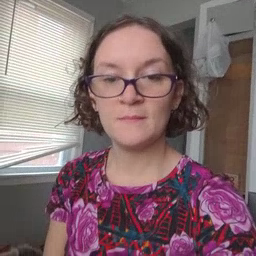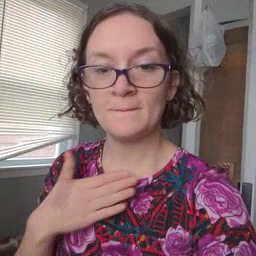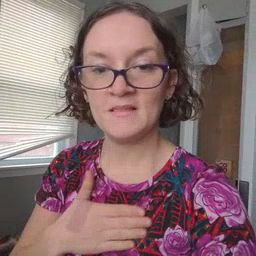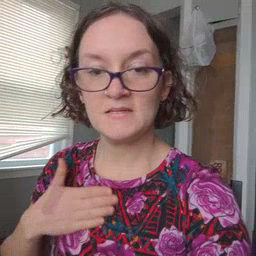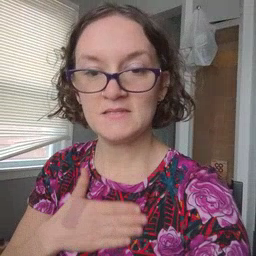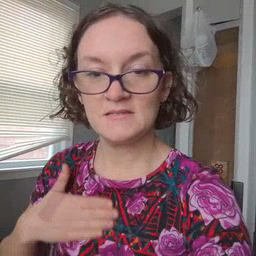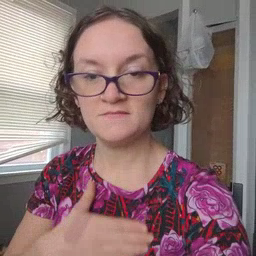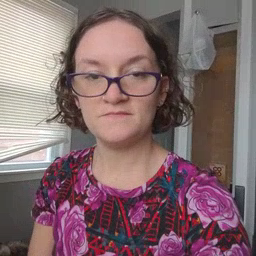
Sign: please